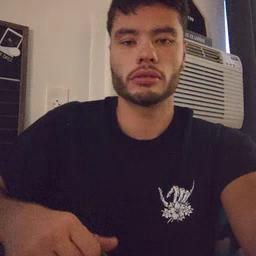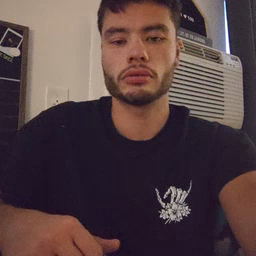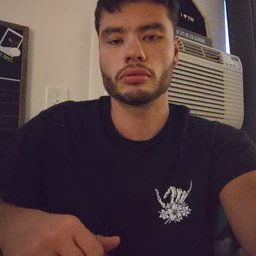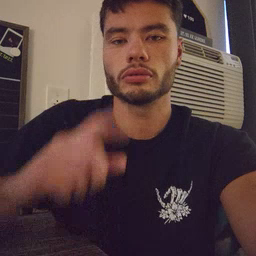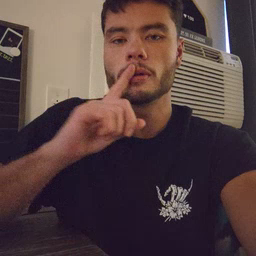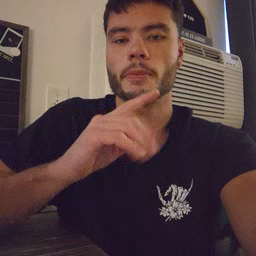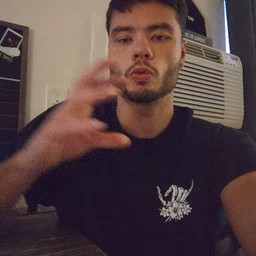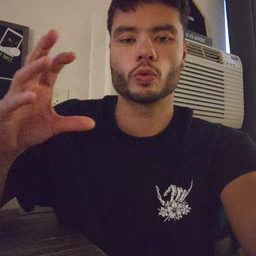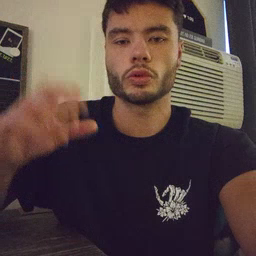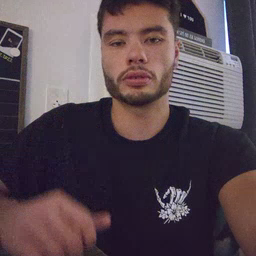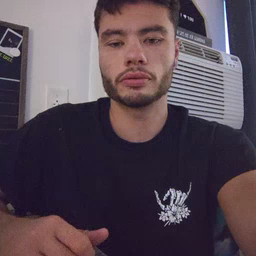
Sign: balloon